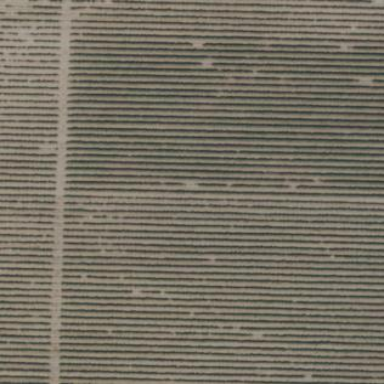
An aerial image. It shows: Beautiful vineyard in the countryside.